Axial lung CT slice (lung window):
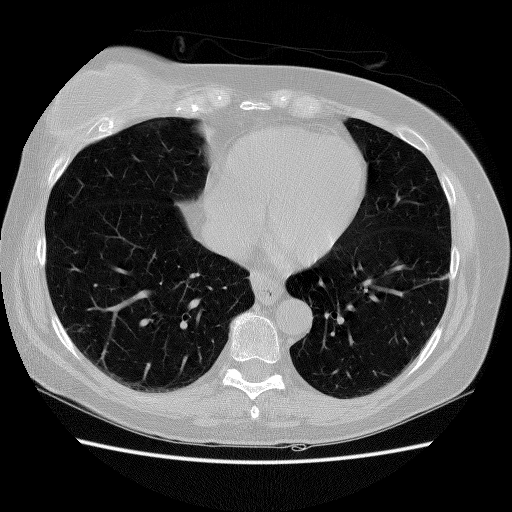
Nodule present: no